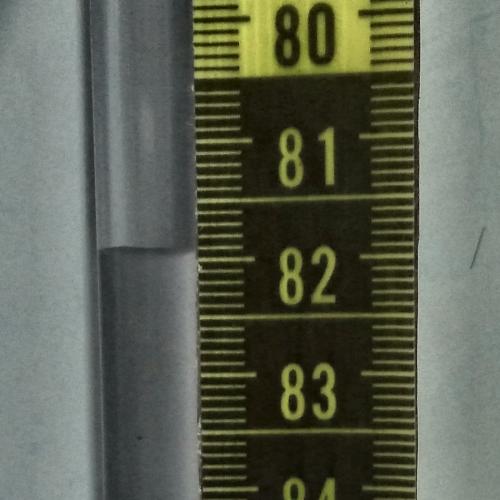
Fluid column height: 81.9 cm